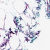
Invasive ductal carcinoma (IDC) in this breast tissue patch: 0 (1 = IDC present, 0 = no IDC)